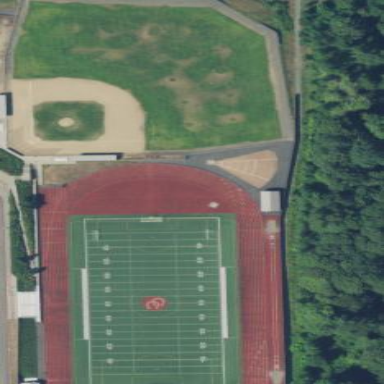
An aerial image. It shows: American football pitch.